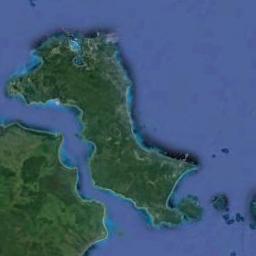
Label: island